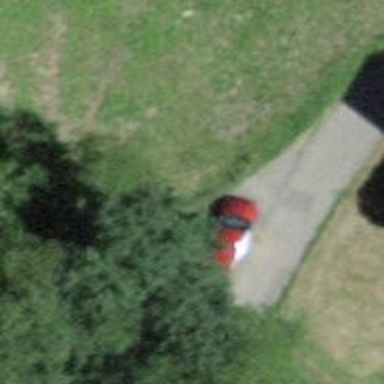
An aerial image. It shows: Red object.